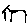
Label: house